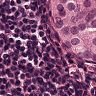
Metastatic tissue present: yes